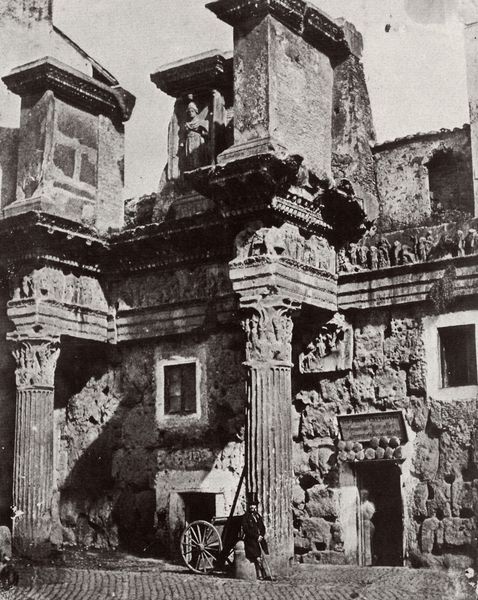
Titel: Die »Colonacce« im Forum der Nerva in Rom
Künstler: Italienischer Photograph
Standort: Rom
Institution: Sammlung Silvio Negro
Schlagwörter: himmel, mann, schatten, weiß, fenster, frau, grau, hut, raum, schwarz, säule, säulen, tür, dach, gebäude, haus, schloss, hochformat, muster, ornament, zylinder, alt, anzug, wand, architektur, sockel, stein, steine, bild, erde, kirche, boden, figur, theater, zilinder, karren, räder, engel, kanneliert, skulptur, statue, relief, bilder, fassade, pflaster, türen, lehm, mauer, ziegel, türe, speichen, sepia, figuren, rad, wagen, wagenrad, krieg, steg, trümmer, zerstörung, frack, detail, ornamente, balken, plastik, warten, gehrock, stege, foto, fotografie, photographie, eingang, ruine, antike, burg, stockwerk, mauerwerk, schwarz-weiss, kopfsteinpflaster, ruinen, architrav, kapitelle, kapitell, photo, fries, gemäuer, portal, sims, gesims, schattenwurf, mauern, kanneluren, licht schatten, tempel, fresko, korinthisch, fotographie, stockwerke, bruchstein, ruinös, verfallen, kapitel, ras, gebälk, aussenfassade, schrifttafel, niveau, altertum, süle, arschloch, dild, zestörung, raad